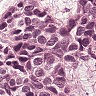
Metastatic tissue present: yes